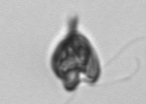
Label: Pyramimonas_longicauda